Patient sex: F
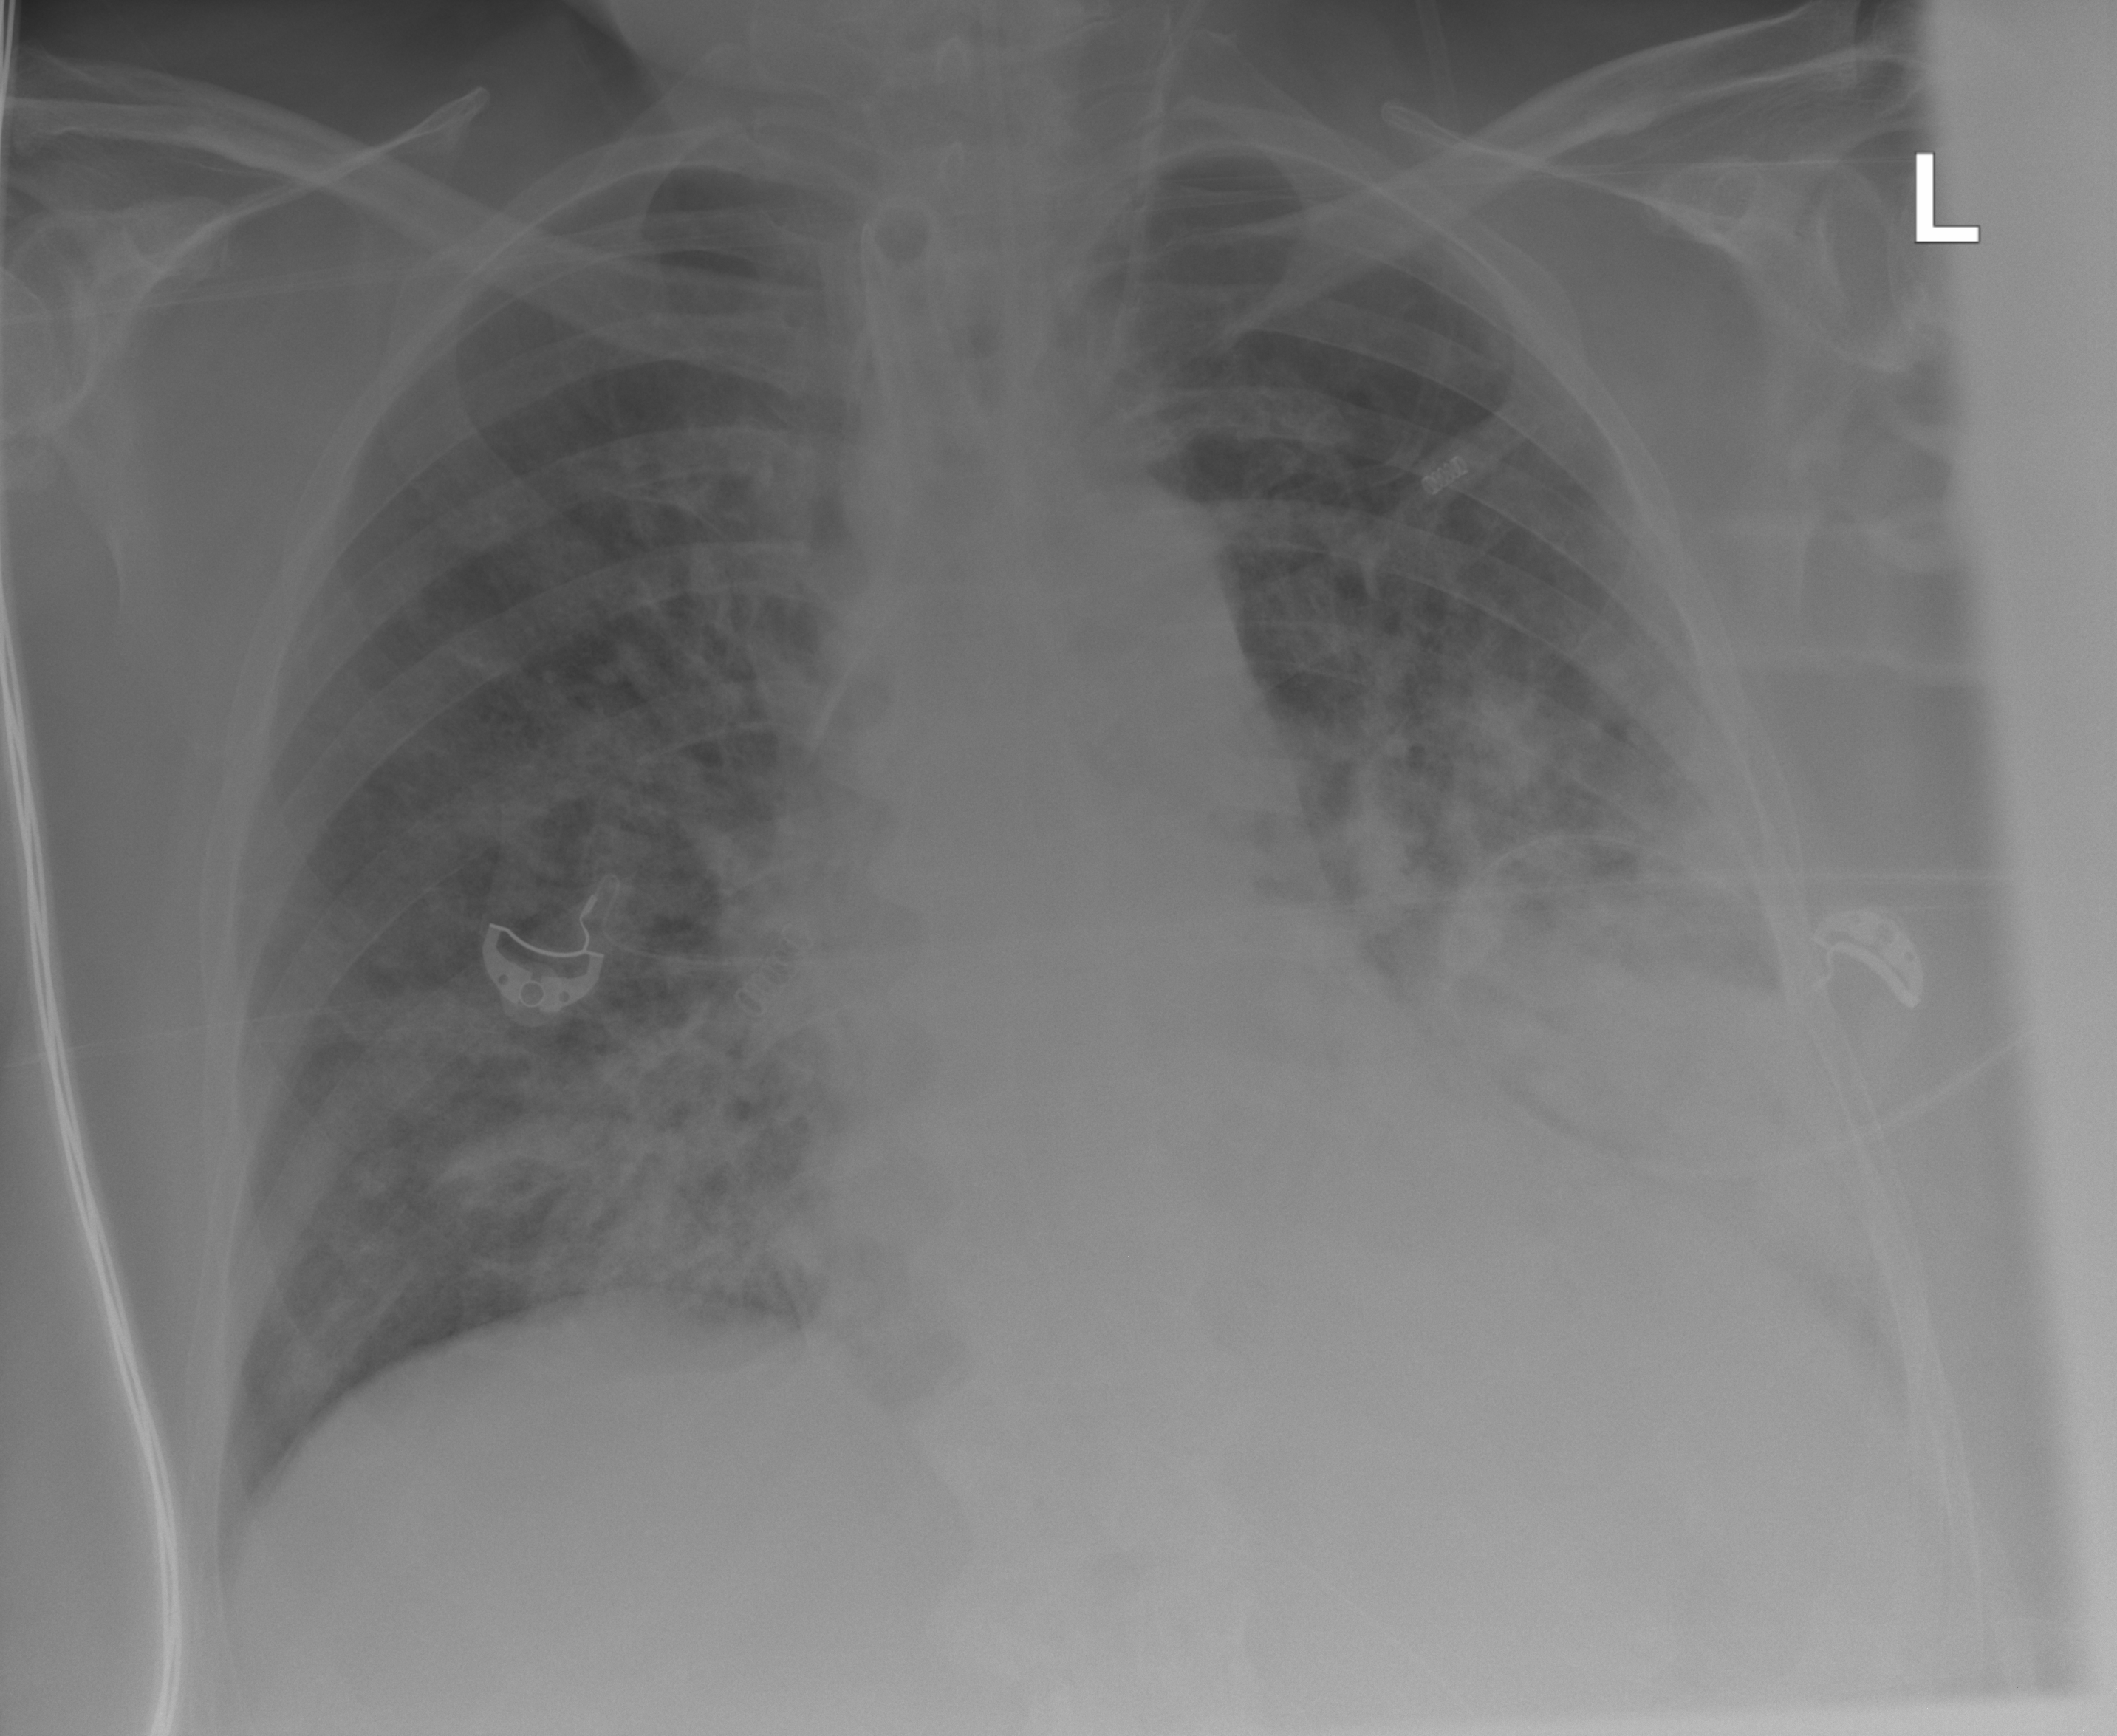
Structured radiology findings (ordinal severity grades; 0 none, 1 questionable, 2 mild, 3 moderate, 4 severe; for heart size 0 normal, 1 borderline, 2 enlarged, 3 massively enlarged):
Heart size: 1
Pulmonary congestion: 0
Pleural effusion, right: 0
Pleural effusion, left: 2
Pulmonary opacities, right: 2
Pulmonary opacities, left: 3
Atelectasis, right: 0
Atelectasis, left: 2